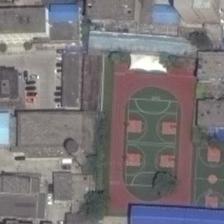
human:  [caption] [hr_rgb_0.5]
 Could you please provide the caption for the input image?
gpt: a playground with a basketball field next to it is surrounded by some green trees and many buildings .

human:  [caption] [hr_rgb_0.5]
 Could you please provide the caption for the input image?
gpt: a playground with basketball fields is surrounded by several trees and many buildings .

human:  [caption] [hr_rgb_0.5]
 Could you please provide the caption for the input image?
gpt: this irregular area contains several basketball courts and differents kinds of buildings .

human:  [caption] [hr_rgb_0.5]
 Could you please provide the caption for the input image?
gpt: many buildings and several green trees are around a playground and a basketball field .

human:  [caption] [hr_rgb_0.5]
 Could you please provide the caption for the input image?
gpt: a playground with basketball fields is surrounded by several trees and many buildings .